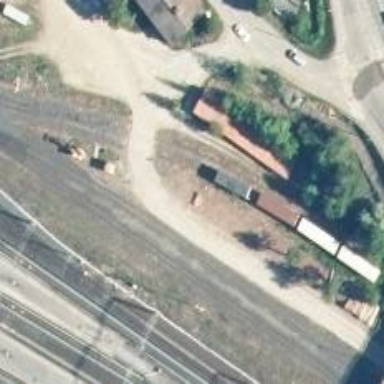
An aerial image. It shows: Railway yard used for servicing trains.